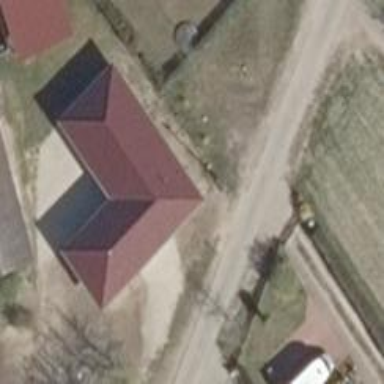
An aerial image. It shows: Building with half-hipped roof.